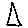
Label: triangle